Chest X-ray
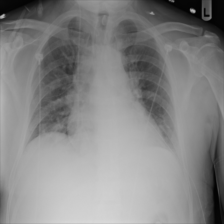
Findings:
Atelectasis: negative
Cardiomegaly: negative
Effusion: negative
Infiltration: negative
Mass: negative
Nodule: positive
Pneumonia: negative
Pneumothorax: positive
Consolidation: negative
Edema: negative
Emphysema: negative
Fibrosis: negative
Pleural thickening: negative
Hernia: negative